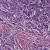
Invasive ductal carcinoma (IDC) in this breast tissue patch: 1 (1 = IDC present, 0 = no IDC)